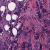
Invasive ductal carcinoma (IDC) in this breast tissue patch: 1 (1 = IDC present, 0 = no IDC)